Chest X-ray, PA view. Patient: 43 years old, sex M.
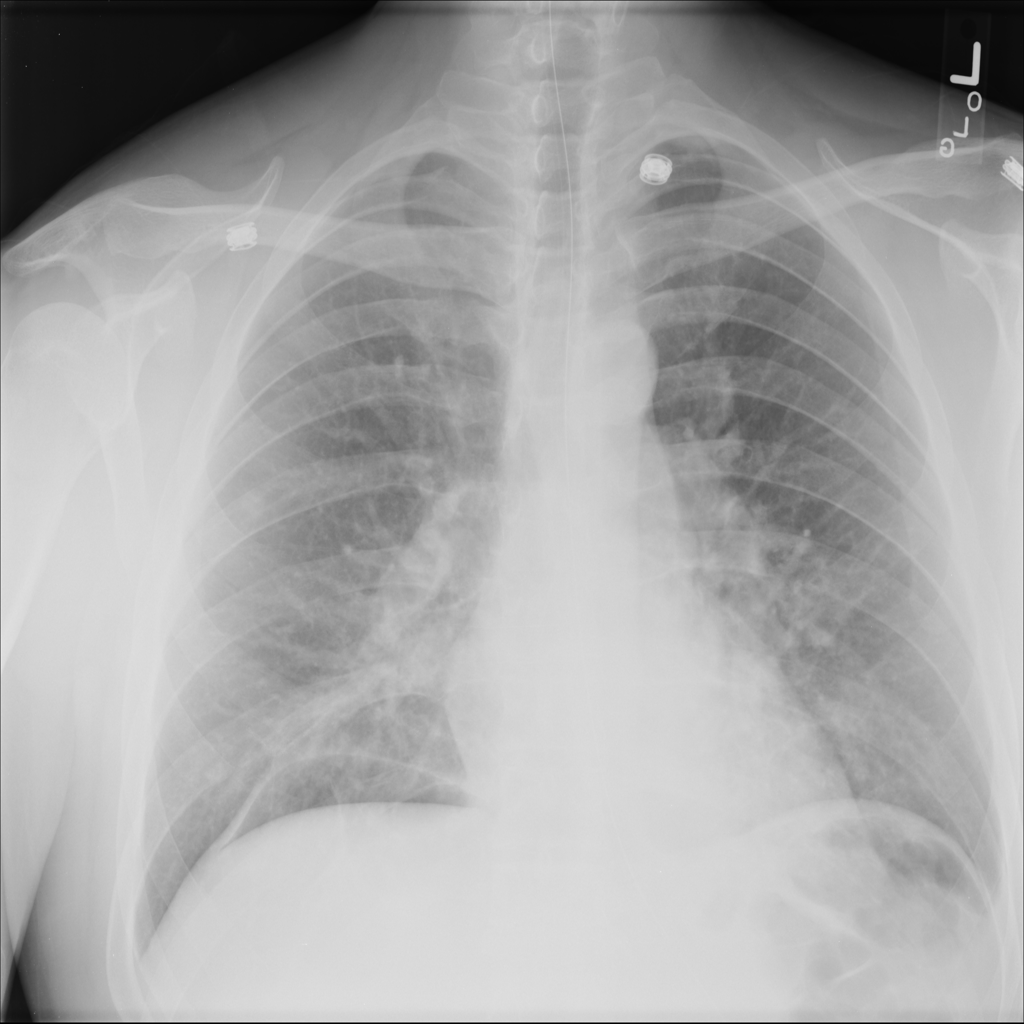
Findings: Infiltration, Pneumonia